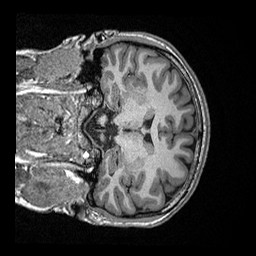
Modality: T1w
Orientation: coronal
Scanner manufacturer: ge
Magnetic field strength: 3 T
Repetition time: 2.349 s
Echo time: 0.002968 s